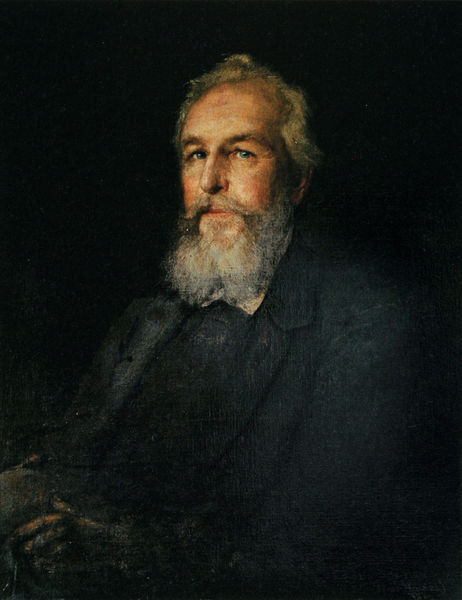
Titel: Ernst Haeckel
Künstler: Gabriel von Max
Standort: Jena
Institution: Friedrich-Schiller-Universität
Schlagwörter: blau, dunkel, gemälde, hand, mann, schatten, umhang, weiß, sitzen, braun, finger, grau, haar, handschuh, hintergrund, hut, licht, mund, nase, ohr, profil, schwarz, stirn, ölbild, blick, hochformat, alt, anzug, bart, blond, hemd, jacke, schnurrbart, augen, bärtig, gesicht, halten, kleidung, kragen, rembrandt, trauer, vollbart, bild, bildnis, hände, portrait, porträt, schauen, öl, auge, haare, mantel, augenbrauen, blaue augen, brustbild, kinn, schwarzer hintergrund, lächeln, wangen, düster, alter mann, ölgemälde, dunkelblau, pfeife, rauchen, ernst, brauen, glatze, maler, überwurf, wange, dreiviertelprofil, kinnbart, revers, weste, alter, strahlen, niederländisch, buschig, aristokrat, haaransatz, opa, haände, graue haare, güte, gesichtsfarbe, blauschwarz, helles, bartträger, schaut gütig, rot#, nasei, verdeckte hand